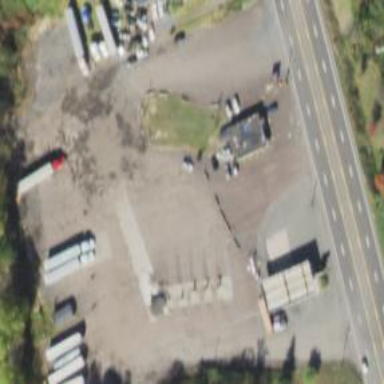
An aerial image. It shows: Rest area on the road.